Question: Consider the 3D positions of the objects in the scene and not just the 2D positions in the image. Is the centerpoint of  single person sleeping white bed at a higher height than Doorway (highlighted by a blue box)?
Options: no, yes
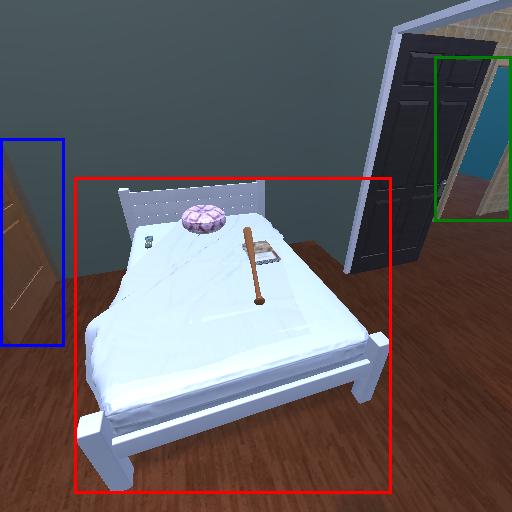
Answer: no